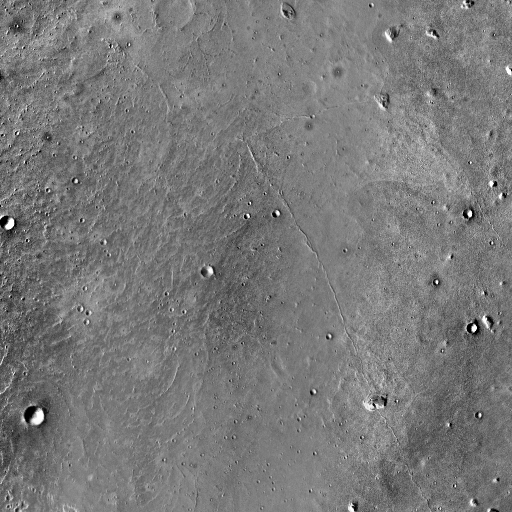
Crater classes present: Background, Other, Buried, Secondary